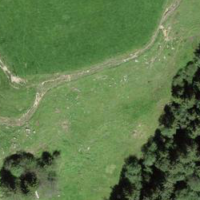
EUNIS habitat code: 25
Species observed at this site:
Orchis mascula